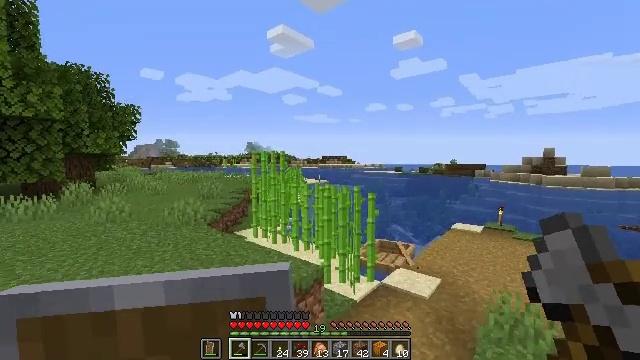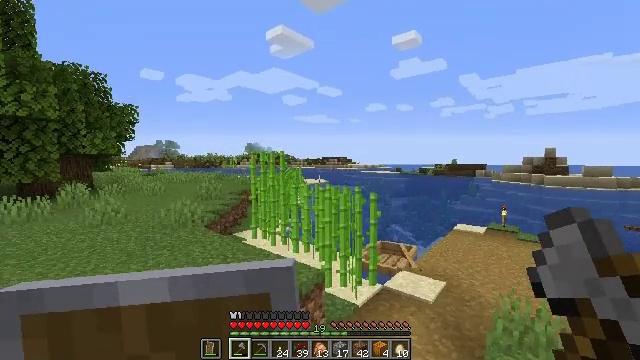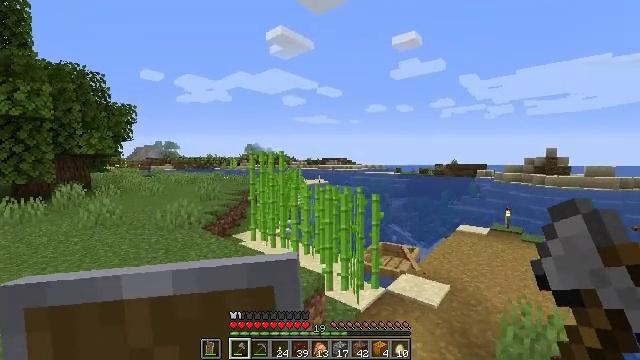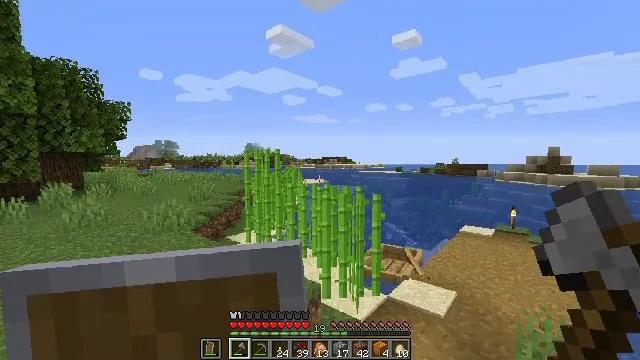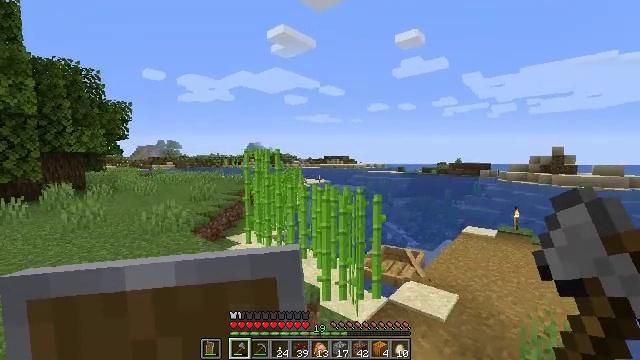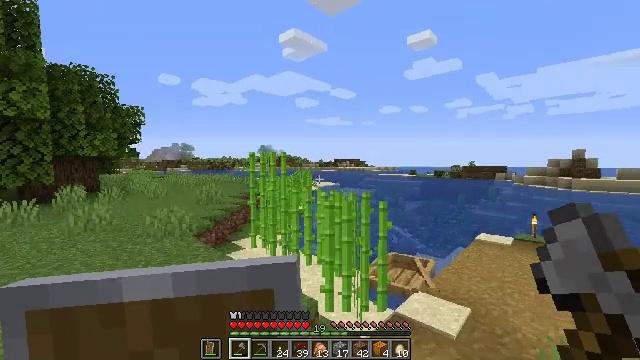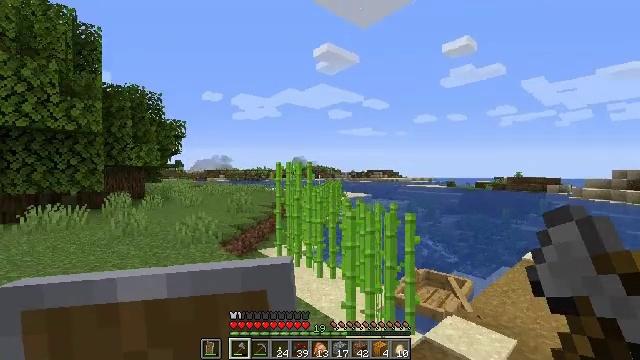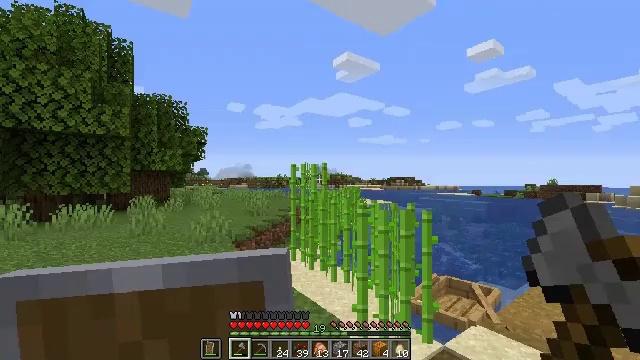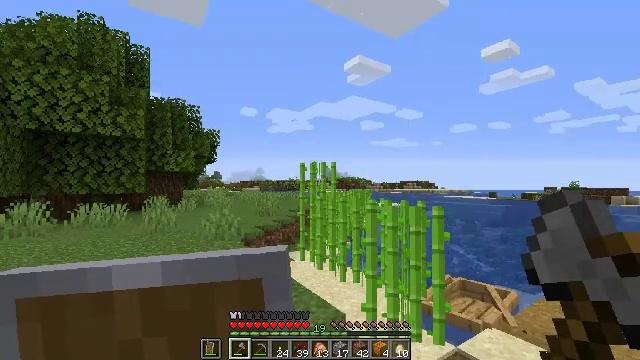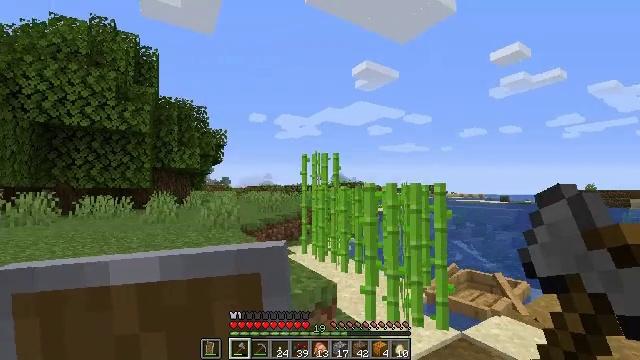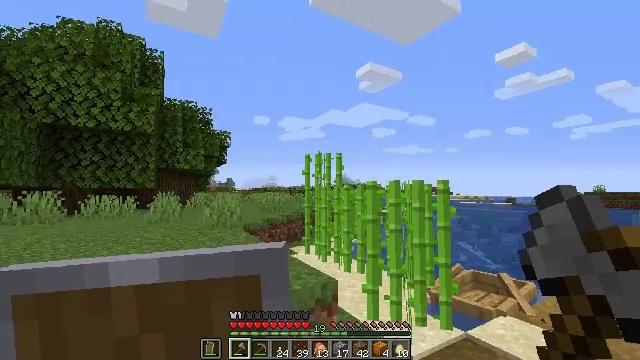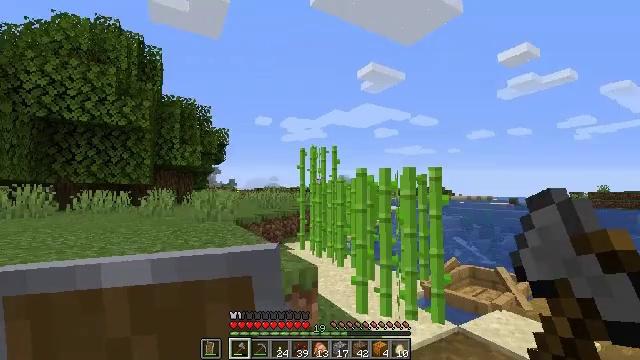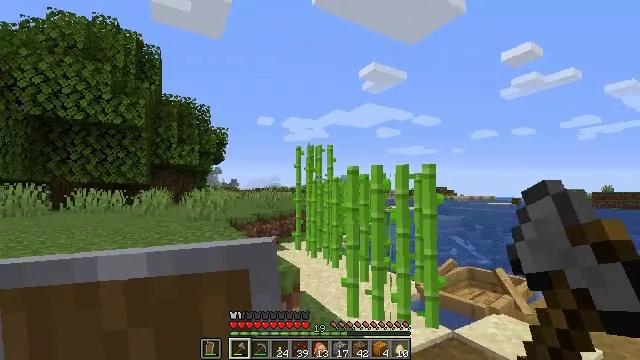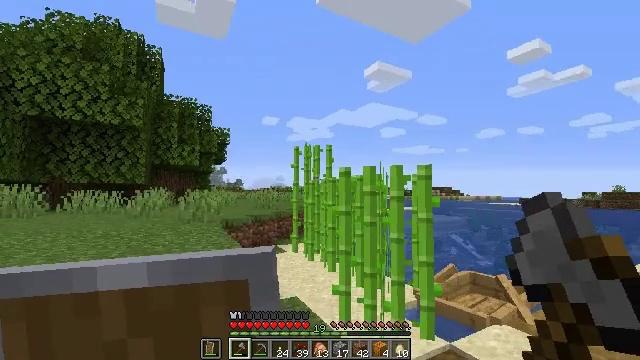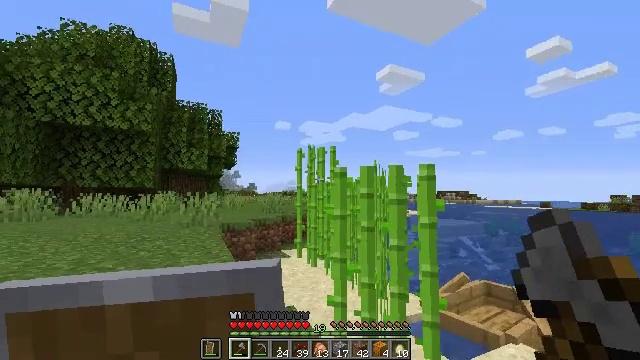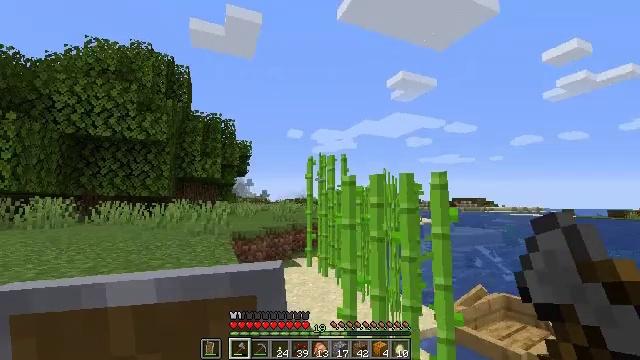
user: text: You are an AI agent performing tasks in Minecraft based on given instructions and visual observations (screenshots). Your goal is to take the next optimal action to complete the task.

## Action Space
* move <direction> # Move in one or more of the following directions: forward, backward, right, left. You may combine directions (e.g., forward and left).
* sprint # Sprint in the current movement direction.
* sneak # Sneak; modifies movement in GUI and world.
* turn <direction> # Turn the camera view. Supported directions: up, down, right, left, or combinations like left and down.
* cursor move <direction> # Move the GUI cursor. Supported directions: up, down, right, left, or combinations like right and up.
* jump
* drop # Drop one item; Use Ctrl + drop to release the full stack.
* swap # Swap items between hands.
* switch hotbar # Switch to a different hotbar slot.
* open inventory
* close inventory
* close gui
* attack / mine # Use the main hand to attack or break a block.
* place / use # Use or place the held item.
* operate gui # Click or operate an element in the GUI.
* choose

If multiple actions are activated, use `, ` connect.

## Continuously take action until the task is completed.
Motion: motion action
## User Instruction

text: Collect sugar cane near water sources.
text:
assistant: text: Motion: move forward
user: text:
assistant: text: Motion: move forward
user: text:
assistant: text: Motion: move forward and move right
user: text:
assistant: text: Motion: move forward and move right
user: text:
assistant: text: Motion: move forward and move right, turn left
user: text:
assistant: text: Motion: move forward and move right, turn left and up
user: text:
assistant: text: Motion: move forward and move right, turn left and up
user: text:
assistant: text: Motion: move forward and move right, turn left
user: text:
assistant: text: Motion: move forward and move right, turn left and up
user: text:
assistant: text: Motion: move forward and move right
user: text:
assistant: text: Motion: move forward and move right
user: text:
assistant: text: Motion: move forward and move right
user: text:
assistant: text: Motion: move forward and move right, turn left
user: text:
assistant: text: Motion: move forward and move right, turn left and up
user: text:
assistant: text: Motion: move forward and move right, turn left and up
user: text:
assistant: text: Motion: move forward and move right, turn left
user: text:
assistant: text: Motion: move forward and move right, turn left
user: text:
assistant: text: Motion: move forward and move right, turn left
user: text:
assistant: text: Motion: move forward and move right, turn left
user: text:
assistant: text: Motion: move forward and move right, turn left
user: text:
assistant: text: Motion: move forward, turn left and down
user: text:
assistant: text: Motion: move forward, turn down
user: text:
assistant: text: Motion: turn down
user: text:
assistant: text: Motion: attack / mine
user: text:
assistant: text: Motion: attack / mine
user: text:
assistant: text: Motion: attack / mine
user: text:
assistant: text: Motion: attack / mine
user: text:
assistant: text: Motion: no_op
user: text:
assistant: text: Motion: move forward, turn right
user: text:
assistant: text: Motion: move forward, turn right